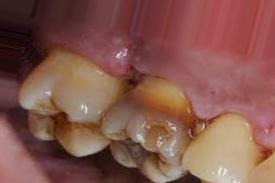
Condition: Tooth Discoloration